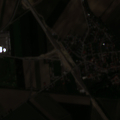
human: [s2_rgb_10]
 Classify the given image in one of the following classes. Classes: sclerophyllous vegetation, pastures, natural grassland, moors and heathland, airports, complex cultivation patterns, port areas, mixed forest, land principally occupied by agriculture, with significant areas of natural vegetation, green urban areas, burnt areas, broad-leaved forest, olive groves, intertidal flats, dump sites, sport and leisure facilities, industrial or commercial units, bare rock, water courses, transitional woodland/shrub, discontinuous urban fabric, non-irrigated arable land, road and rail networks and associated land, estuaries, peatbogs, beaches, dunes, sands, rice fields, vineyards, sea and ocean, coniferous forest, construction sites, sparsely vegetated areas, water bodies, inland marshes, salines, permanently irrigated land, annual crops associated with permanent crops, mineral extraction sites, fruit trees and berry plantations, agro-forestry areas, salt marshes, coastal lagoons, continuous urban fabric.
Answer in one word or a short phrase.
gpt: discontinuous urban fabric, sport and leisure facilities, non-irrigated arable land